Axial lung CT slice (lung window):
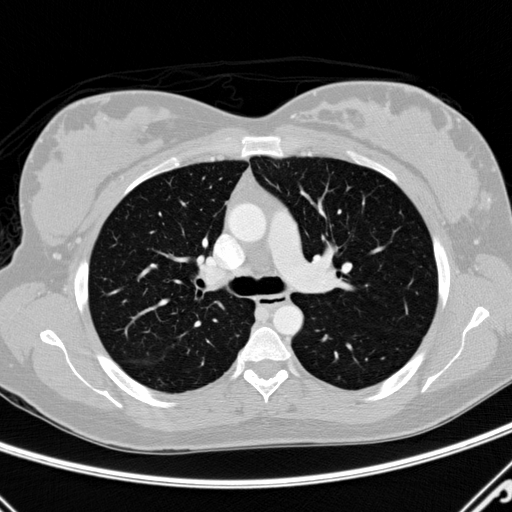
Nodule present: no